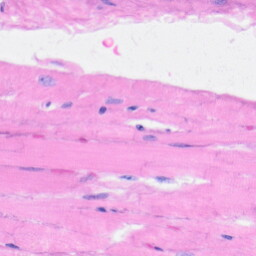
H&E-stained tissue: Heart